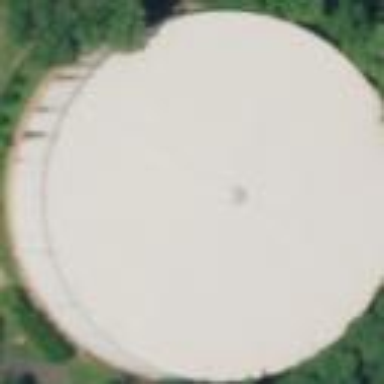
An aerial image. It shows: Storage tank used for water storage.